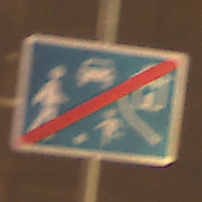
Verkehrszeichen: EndeVerkehrsberuhigterBereich
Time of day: Night
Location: Outdoor (Urban)
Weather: Clear
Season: NotSpecified
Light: Artificial